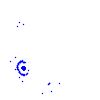
Particle: kaon